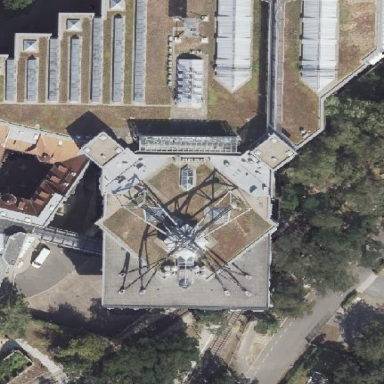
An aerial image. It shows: Museum building.